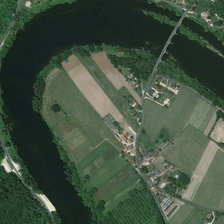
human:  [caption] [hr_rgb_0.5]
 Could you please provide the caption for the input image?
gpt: there are many houses near the green farmland .

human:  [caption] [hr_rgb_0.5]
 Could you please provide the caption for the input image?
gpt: there is a lot of farmland along the river .

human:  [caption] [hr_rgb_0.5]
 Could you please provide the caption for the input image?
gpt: there are many houses near the green farmland .

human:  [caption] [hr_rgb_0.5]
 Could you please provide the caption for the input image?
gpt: there is a lot of farmland along the river .

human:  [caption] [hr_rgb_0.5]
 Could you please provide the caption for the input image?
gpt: there is a lot of farmland along the river .